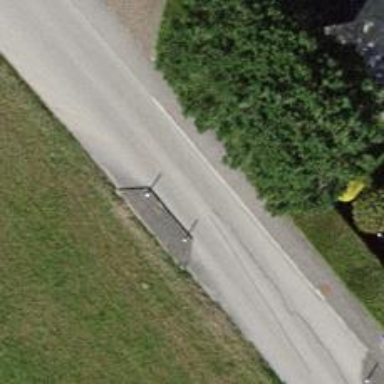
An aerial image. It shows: Chicane for traffic calming.